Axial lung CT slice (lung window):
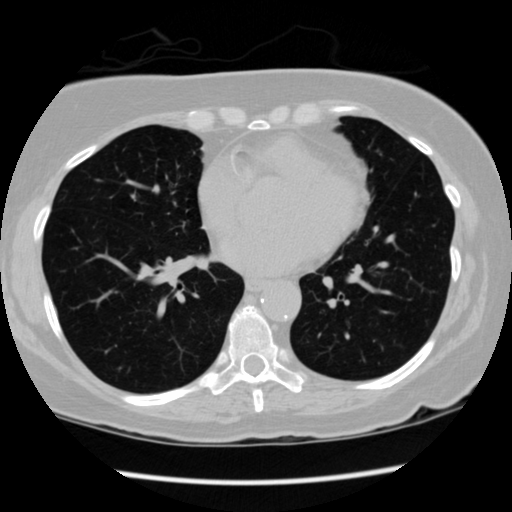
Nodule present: no